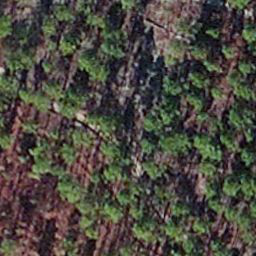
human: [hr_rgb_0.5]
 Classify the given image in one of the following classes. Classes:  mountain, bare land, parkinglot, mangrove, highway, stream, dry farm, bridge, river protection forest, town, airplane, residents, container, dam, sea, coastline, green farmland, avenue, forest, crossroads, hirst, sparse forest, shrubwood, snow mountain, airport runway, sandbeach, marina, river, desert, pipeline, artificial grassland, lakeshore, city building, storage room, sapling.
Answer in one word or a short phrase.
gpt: sapling